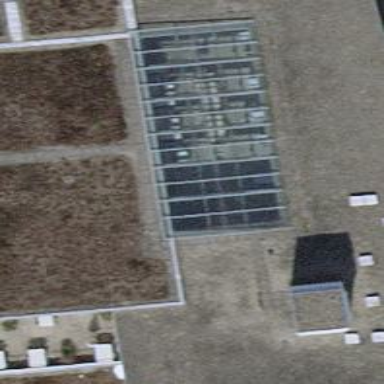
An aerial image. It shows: Kiosk.